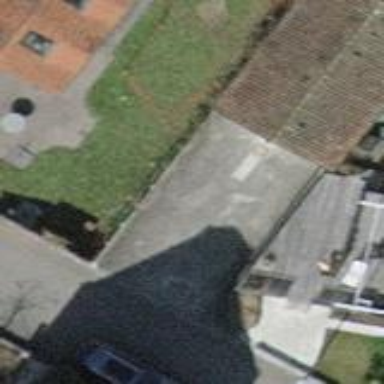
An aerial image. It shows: Garage.